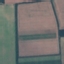
Land use / land cover: AnnualCrop